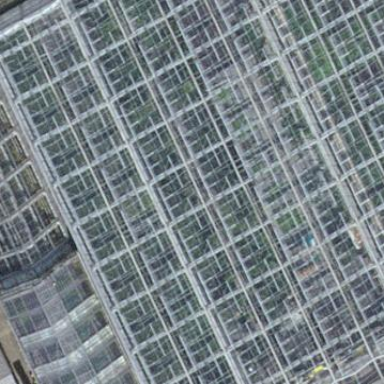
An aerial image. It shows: Greenhouse.